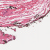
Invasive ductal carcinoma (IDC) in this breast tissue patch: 0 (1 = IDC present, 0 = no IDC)